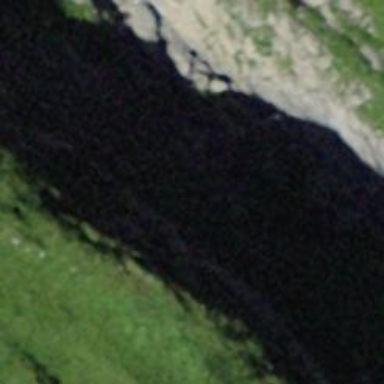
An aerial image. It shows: Cliff in nature.